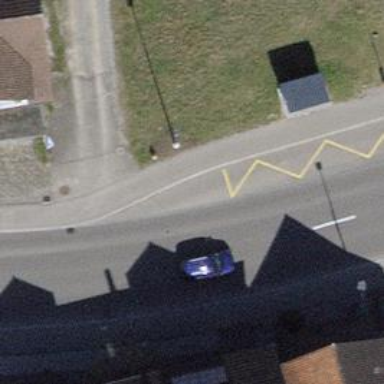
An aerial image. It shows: Public transport stop position.